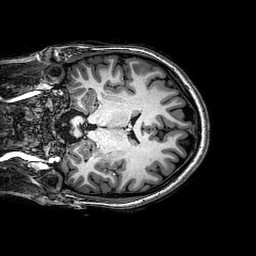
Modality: T1w
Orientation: coronal
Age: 22
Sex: female
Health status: healthy
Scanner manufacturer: philips
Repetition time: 0.008262 s
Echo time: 0.0038 s